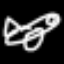
Label: airplane